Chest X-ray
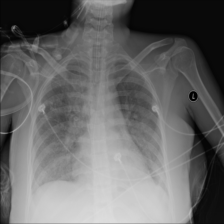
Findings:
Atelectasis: positive
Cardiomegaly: negative
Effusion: negative
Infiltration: positive
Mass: negative
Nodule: negative
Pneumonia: negative
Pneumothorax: negative
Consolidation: negative
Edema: positive
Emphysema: negative
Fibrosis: negative
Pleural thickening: negative
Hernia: negative